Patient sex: F
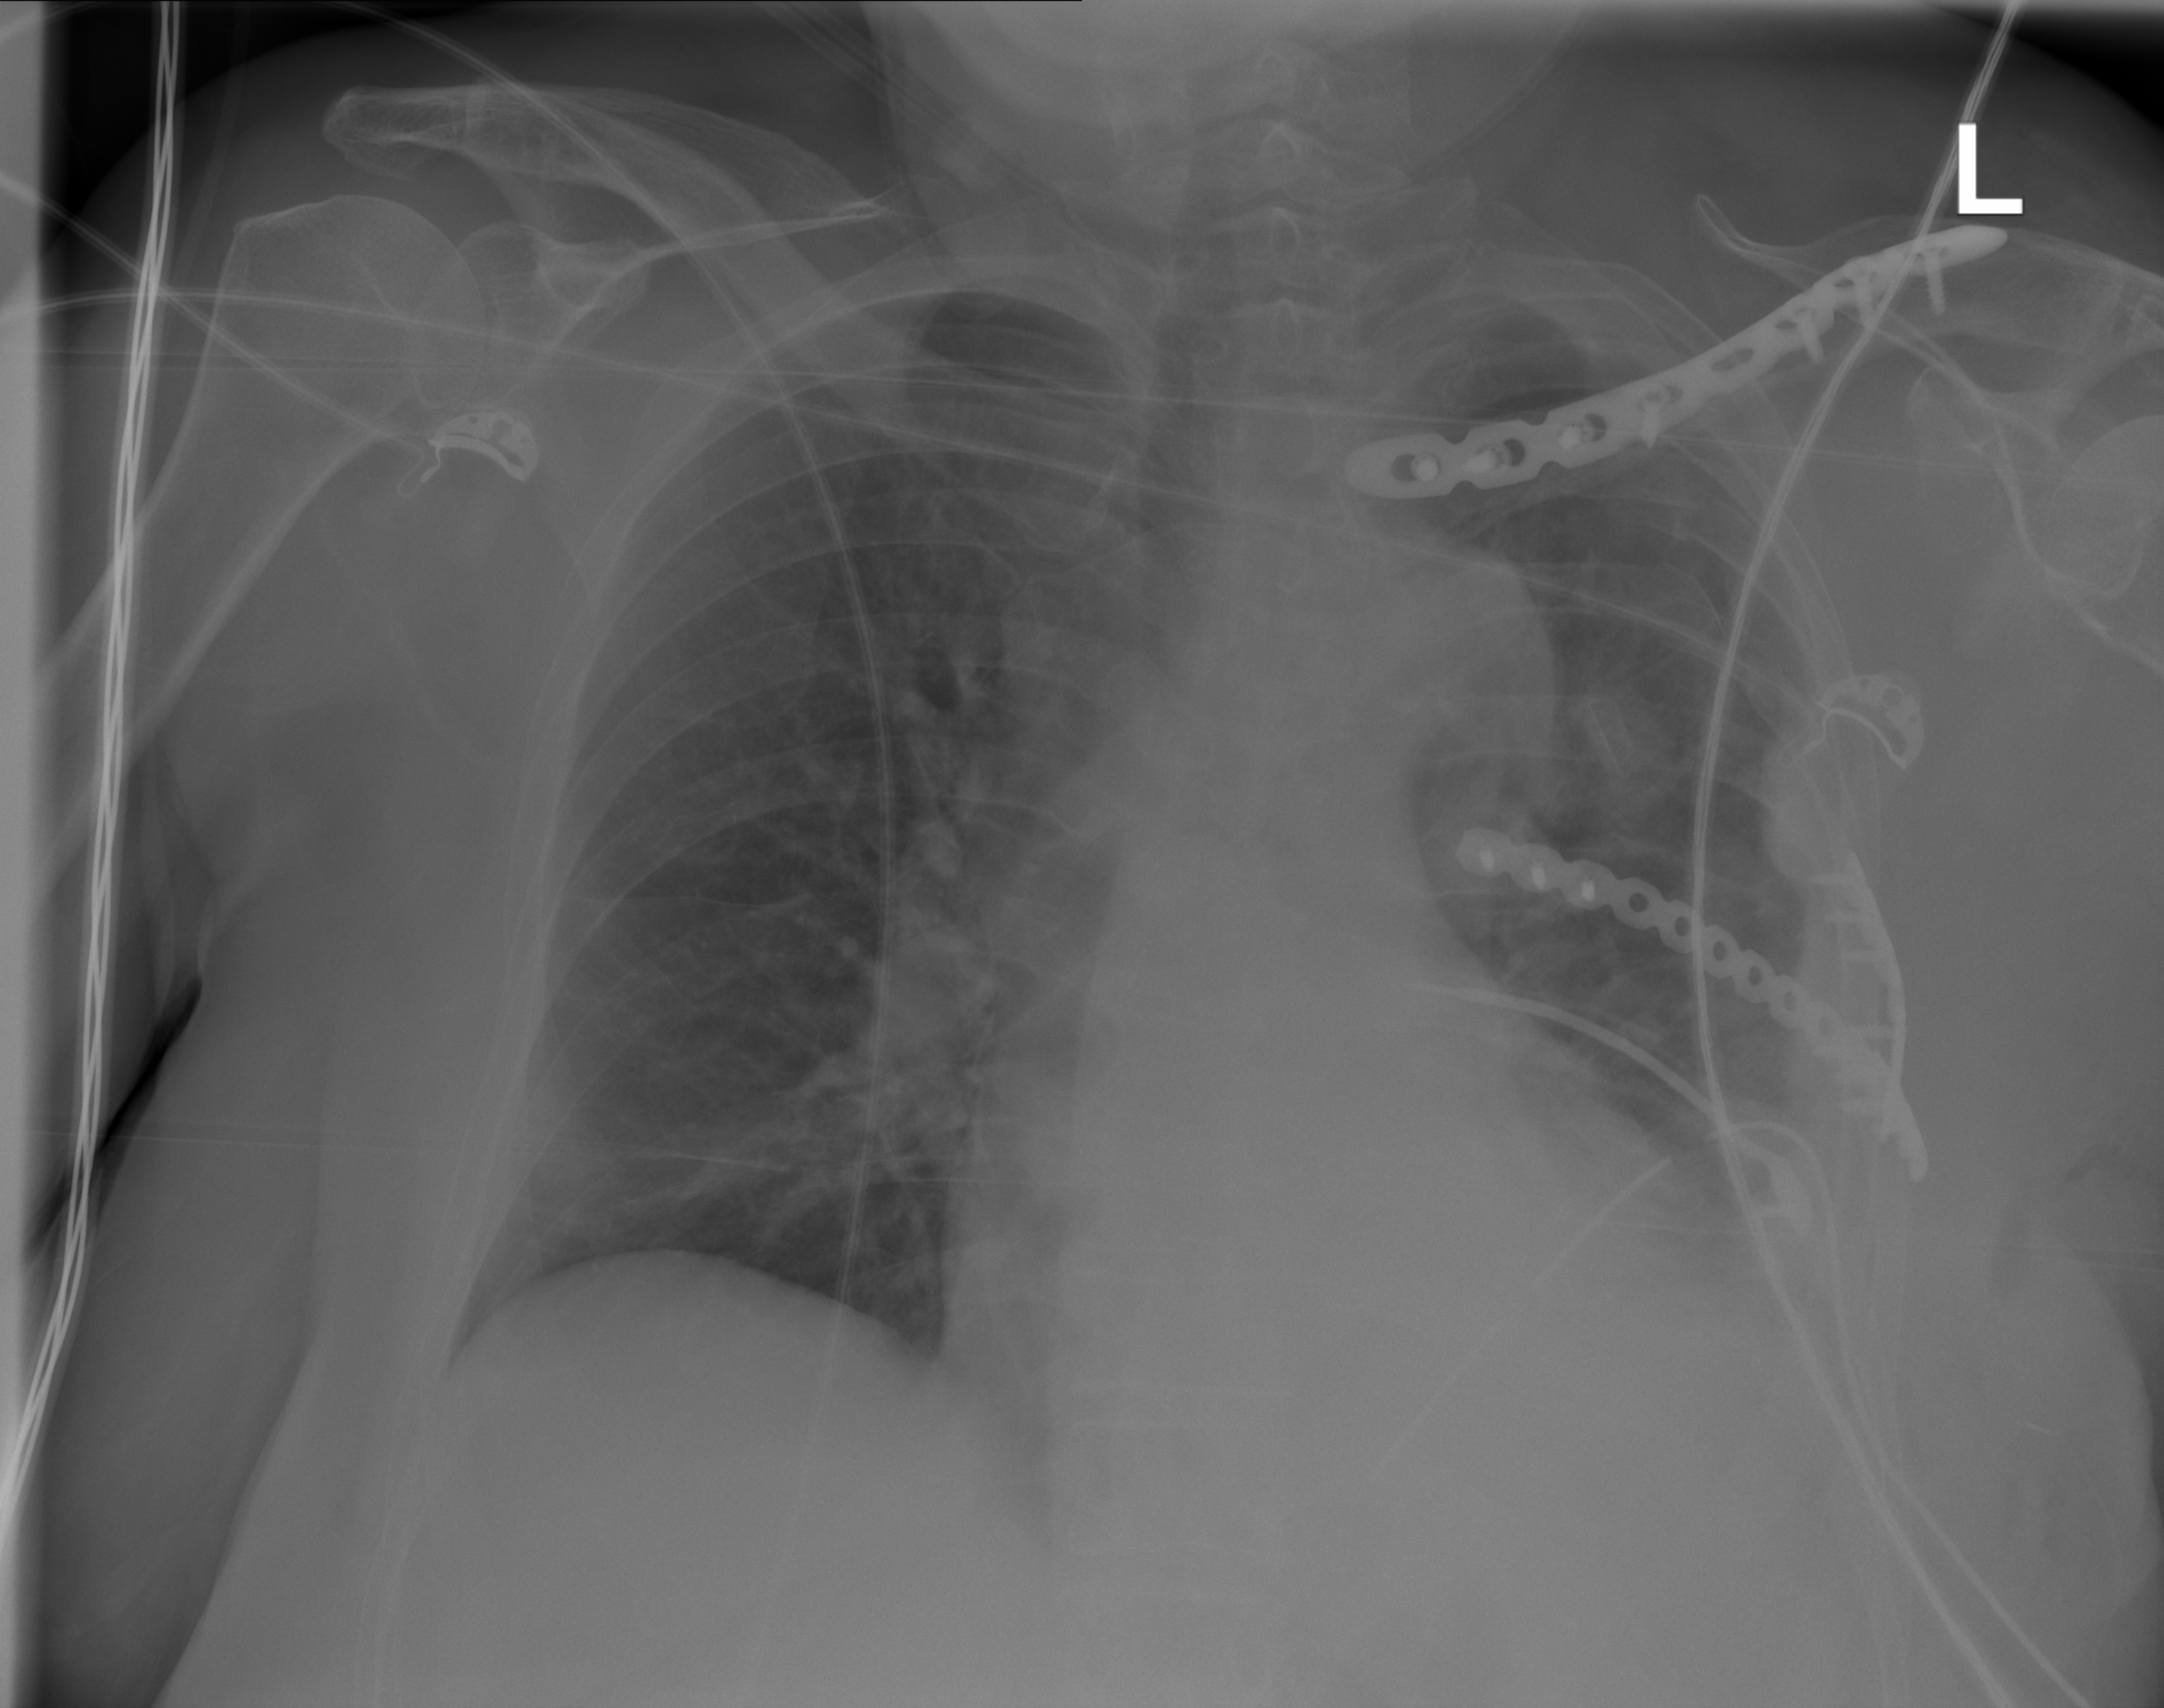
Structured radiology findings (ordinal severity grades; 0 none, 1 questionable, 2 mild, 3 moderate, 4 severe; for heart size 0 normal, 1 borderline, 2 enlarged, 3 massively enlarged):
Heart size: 1
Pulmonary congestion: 2
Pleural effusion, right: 0
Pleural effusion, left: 2
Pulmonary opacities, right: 0
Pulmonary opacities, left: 0
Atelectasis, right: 2
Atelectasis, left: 2